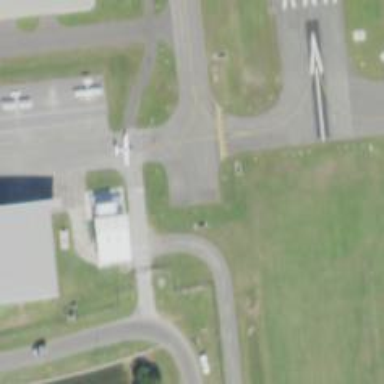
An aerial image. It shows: Image of taxiway at airport.